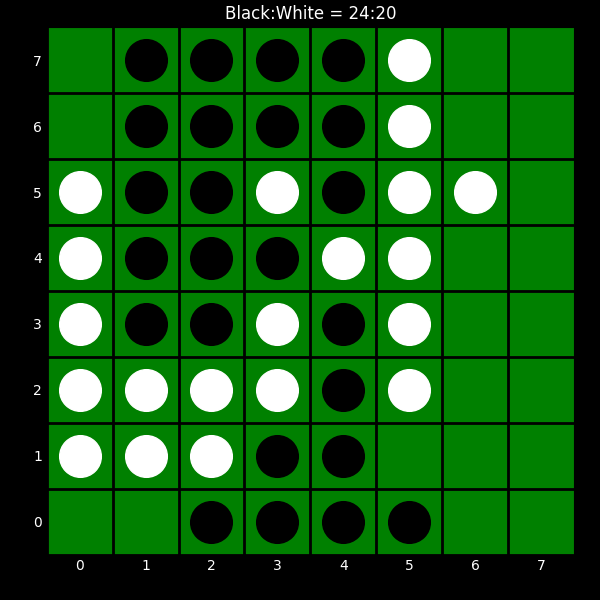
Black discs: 24
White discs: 20